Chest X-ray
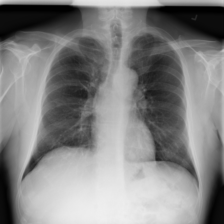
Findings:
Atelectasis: negative
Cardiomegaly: negative
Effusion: negative
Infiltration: negative
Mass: negative
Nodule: negative
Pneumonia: negative
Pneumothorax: negative
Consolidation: negative
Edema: negative
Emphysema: negative
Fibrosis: negative
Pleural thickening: negative
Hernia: negative